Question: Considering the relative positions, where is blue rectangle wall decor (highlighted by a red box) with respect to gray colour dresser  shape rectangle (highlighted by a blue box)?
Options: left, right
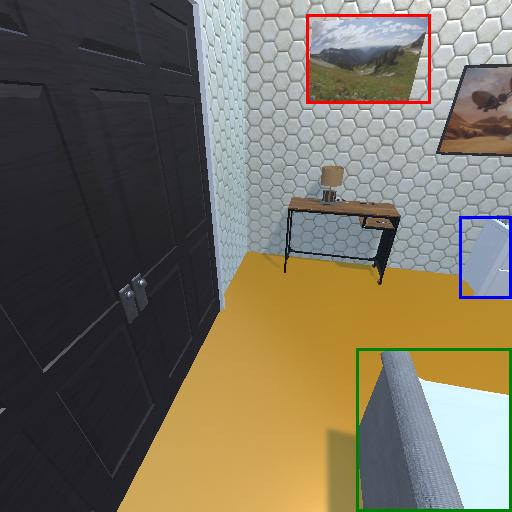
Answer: left